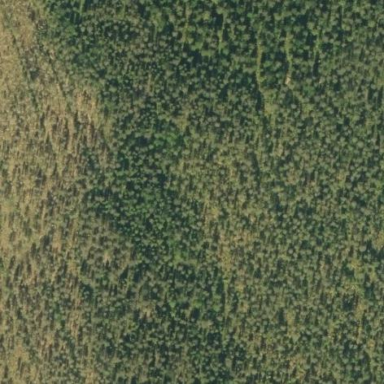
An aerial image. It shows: Needle-leaved woodland.